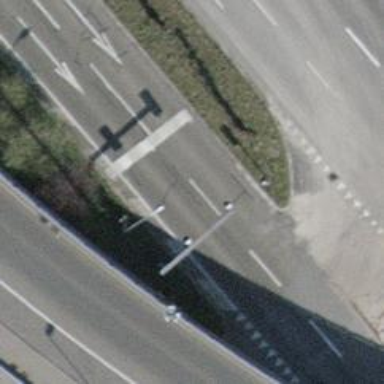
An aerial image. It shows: Road with traffic signals.